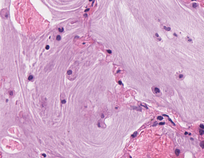
Tumor epithelial tissue: no
Tumor-associated stroma tissue: no
Normal tissue: yes